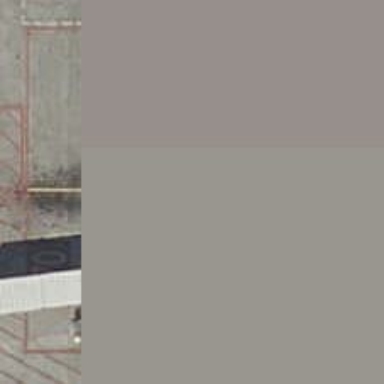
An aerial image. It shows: Airport parking position.